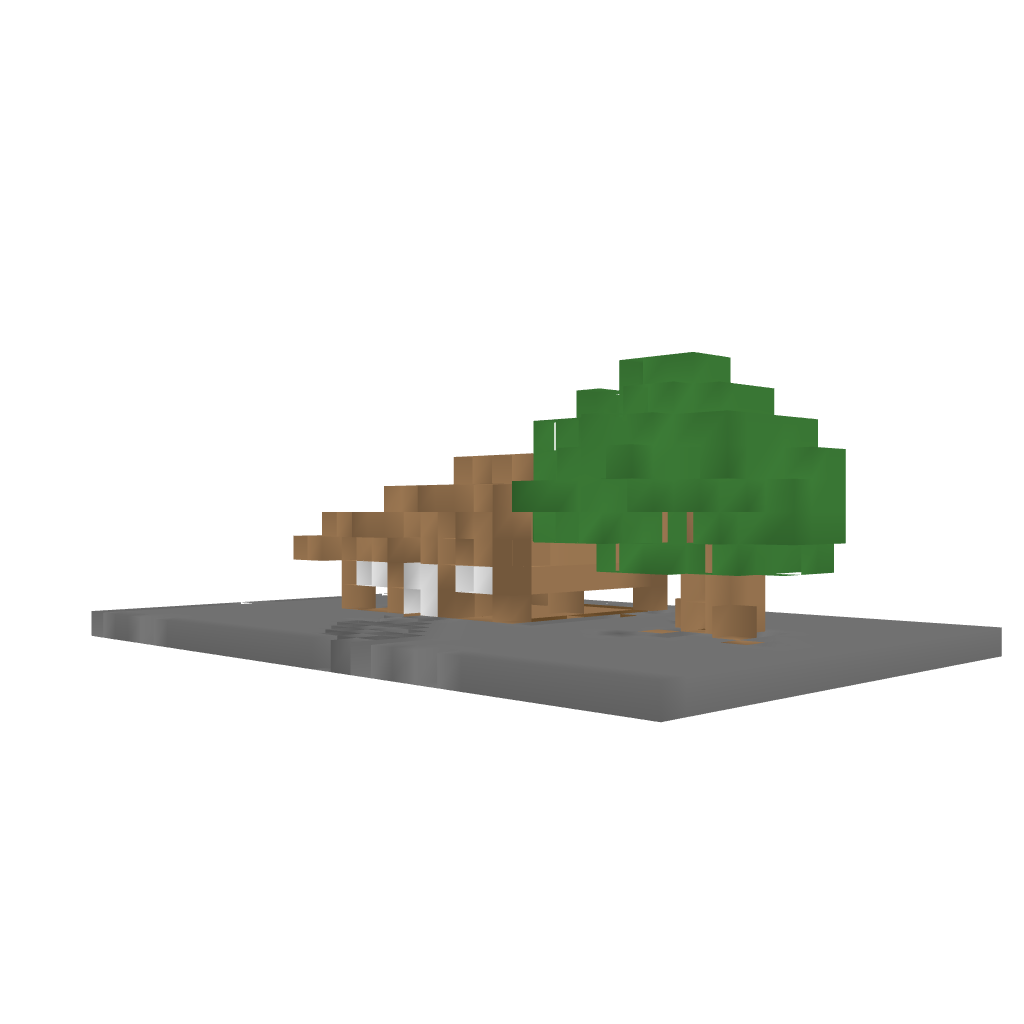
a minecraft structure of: small survival house bad low quality